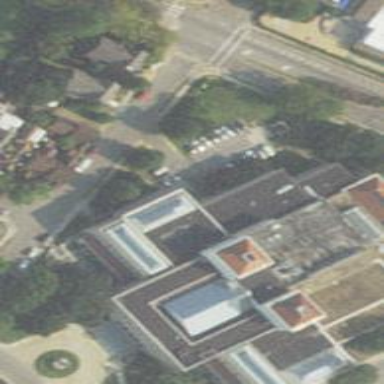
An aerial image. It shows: Museum building.